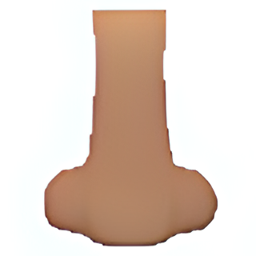
Name: nose
Emoji: 👃🏽
Group: People & Body
Sub-group: body-parts